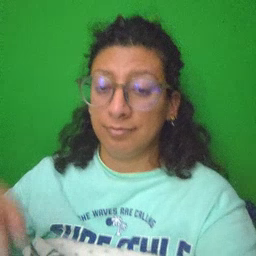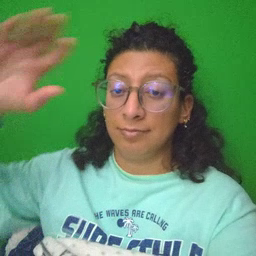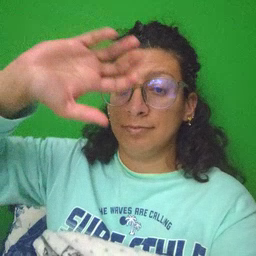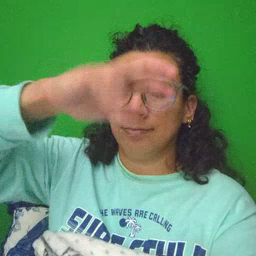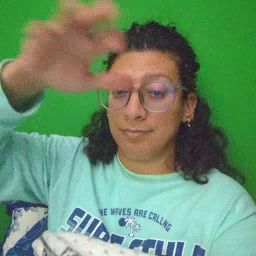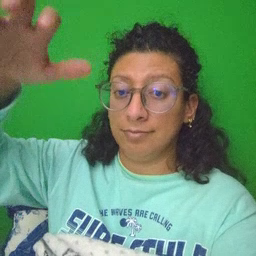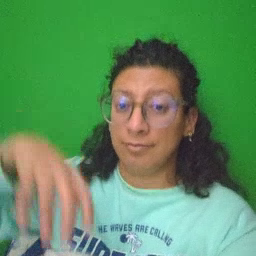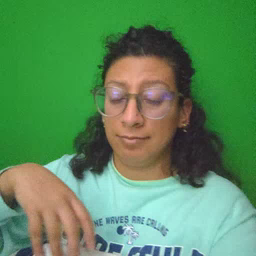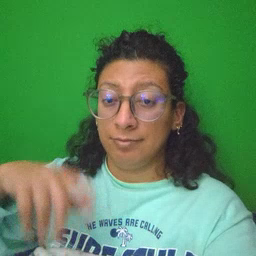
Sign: helicopter